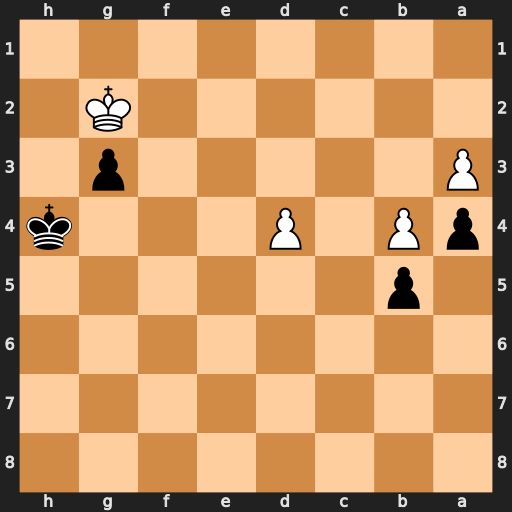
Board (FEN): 8/8/8/1p6/pP1P3k/P5p1/6K1/8
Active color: b
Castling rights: -
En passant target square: -
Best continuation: Kg4 d5 Kf5 d6 Ke6 d7 Kxd7